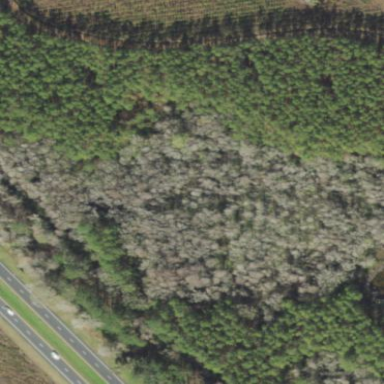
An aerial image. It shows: Forest dominated by needle-leaved trees.